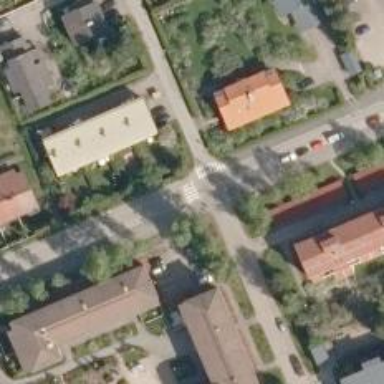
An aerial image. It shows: Footway.